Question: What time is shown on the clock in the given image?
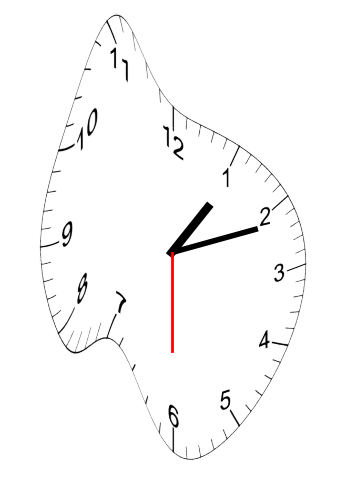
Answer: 01:11:30